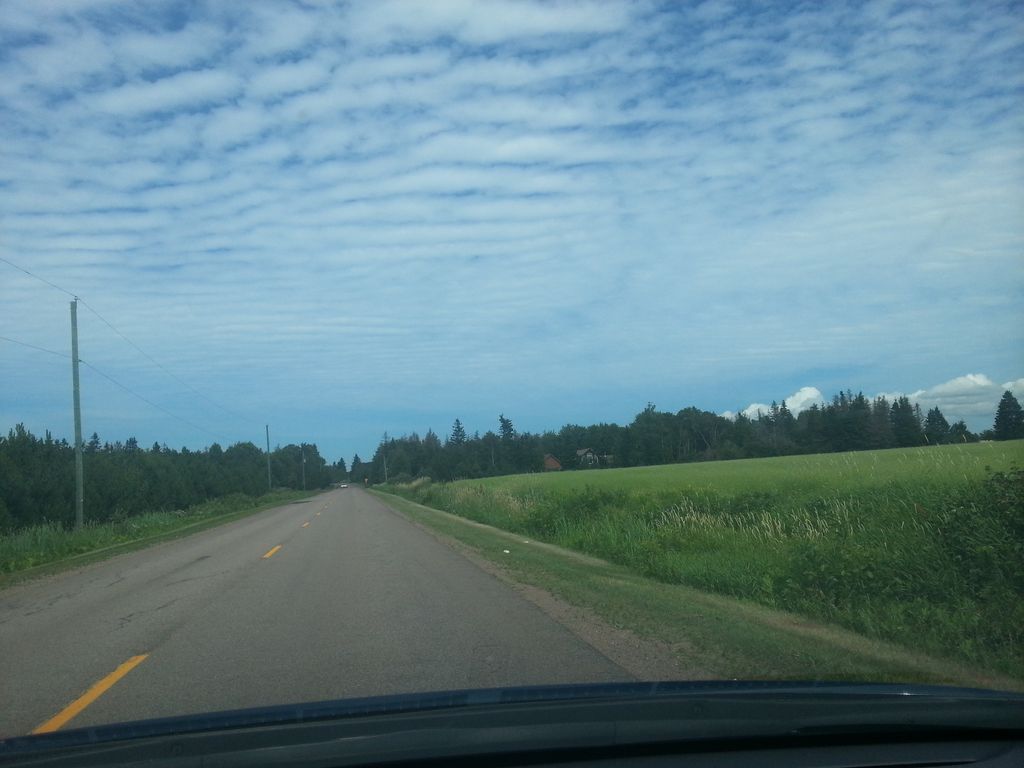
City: charlottetown